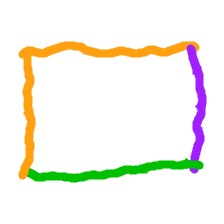
Shape: rectangle